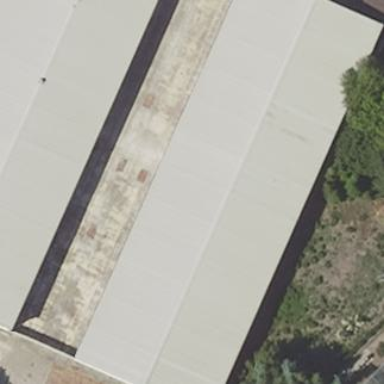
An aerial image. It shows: Warehouse.